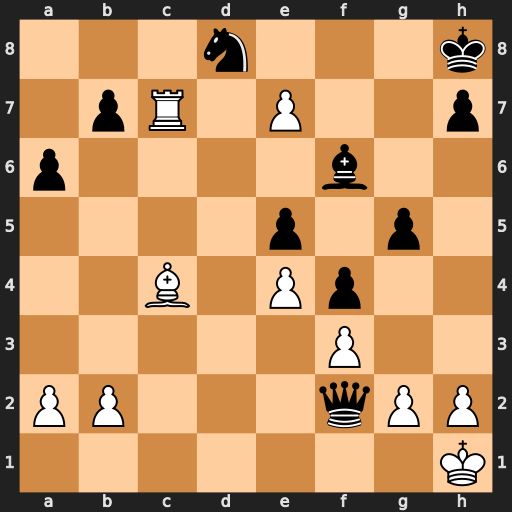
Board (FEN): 3n3k/1pR1P2p/p4b2/4p1p1/2B1Pp2/5P2/PP3qPP/7K
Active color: w
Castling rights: -
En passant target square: -
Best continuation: e8=Q#